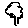
Label: tree